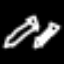
Label: pencil